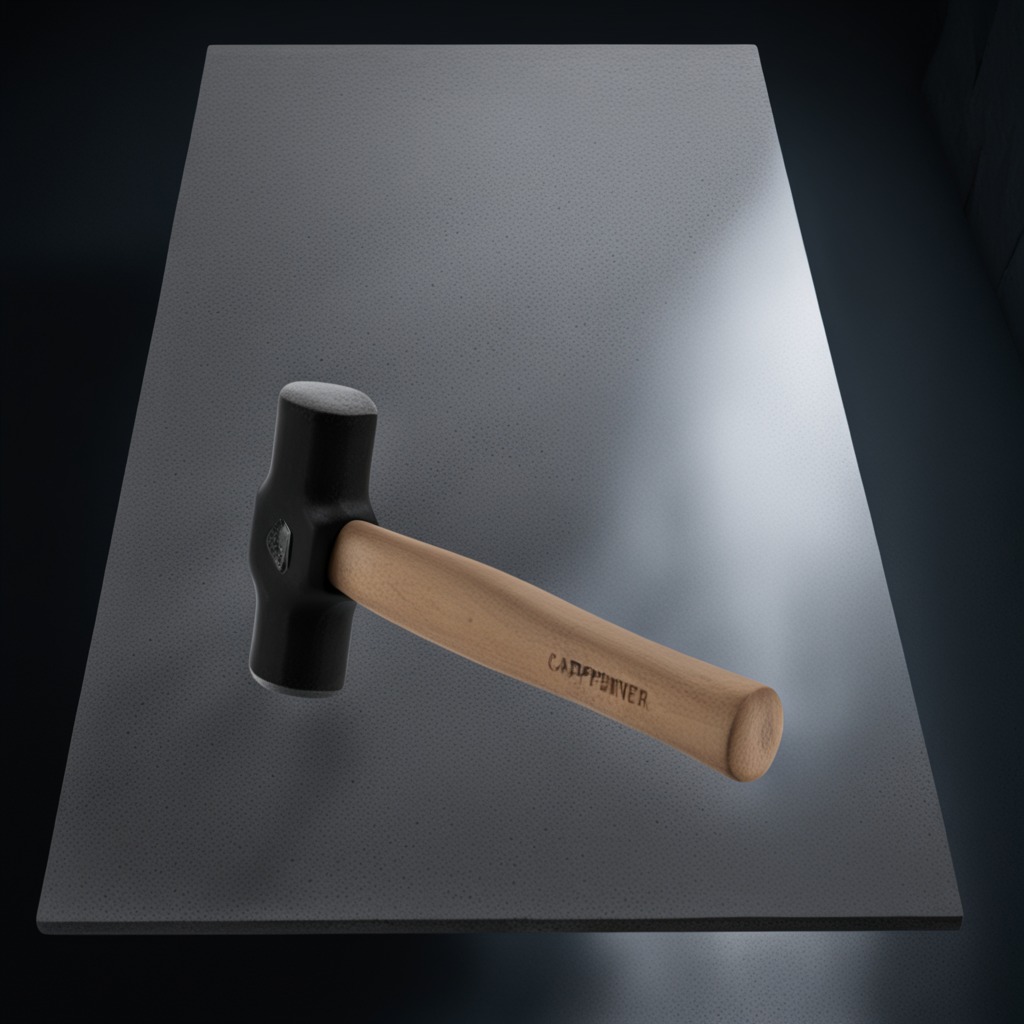
A hammer lies on a clean granite table inside a workshop at night dim ambient light soft shadows worn but